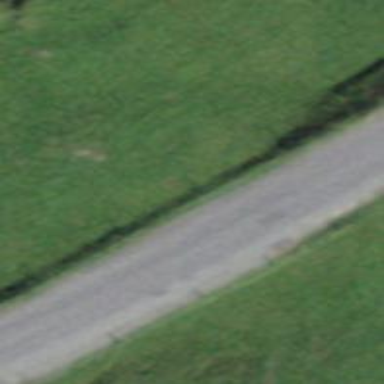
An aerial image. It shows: Passing place on the road.